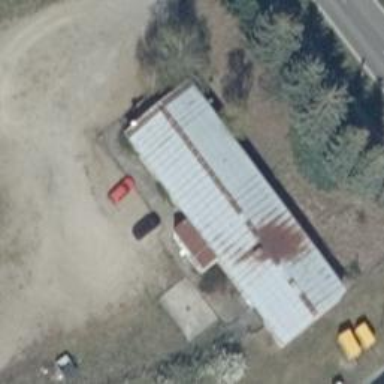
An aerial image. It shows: Building with gabled roof oriented along its structure. The roof is light gray in color.